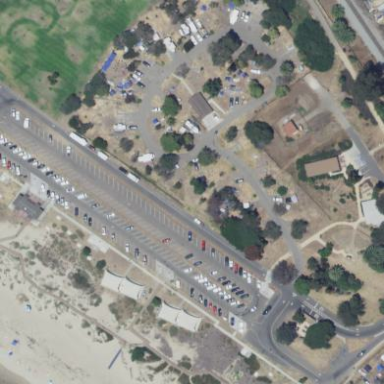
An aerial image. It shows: Campsite for tourism.